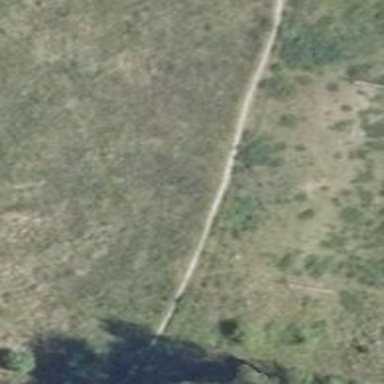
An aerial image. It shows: Path.